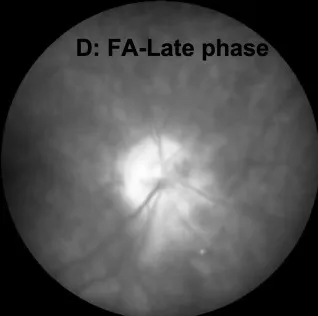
En face imaging of the acute phase of RIOP from case 1. (D) Fluorescein angiogram in the late stage demonstrating diffuse optic disc hyperfluorescence from staining, some inferonasal leakage, and some residual blocking from hemorrhage.
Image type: ophthalmic_imaging (ophthalmic_angiography)